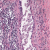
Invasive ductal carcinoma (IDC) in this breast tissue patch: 0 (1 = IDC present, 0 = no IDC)